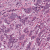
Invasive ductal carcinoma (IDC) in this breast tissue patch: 1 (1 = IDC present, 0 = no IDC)